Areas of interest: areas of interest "Yangjiang City Bud Kindergarten Xinping Branch"
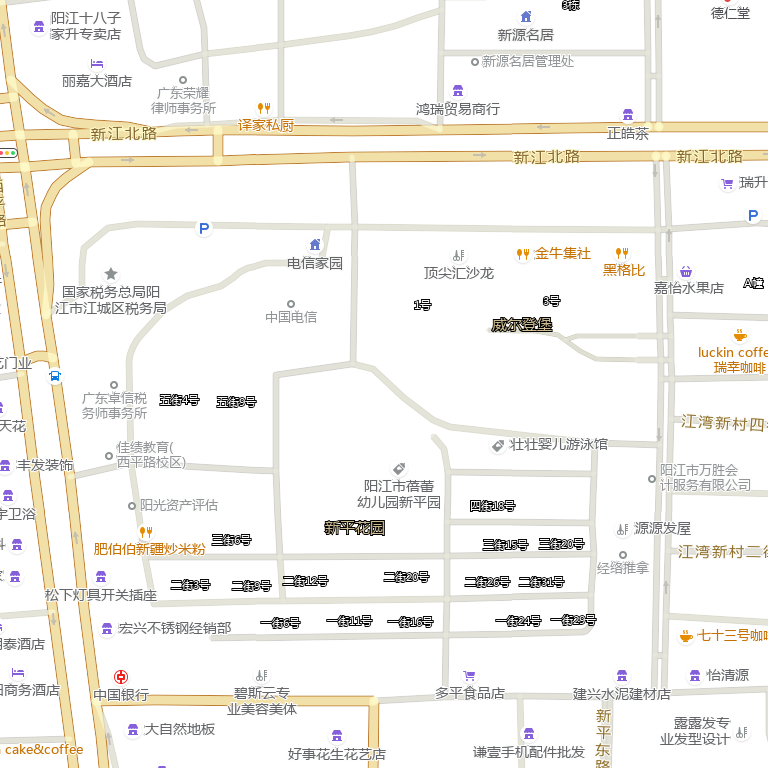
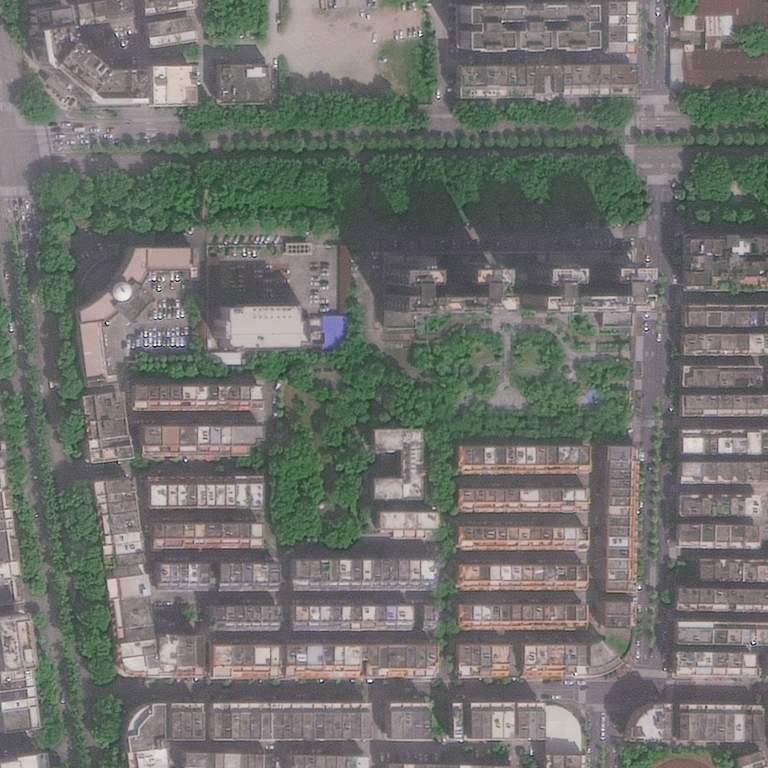